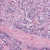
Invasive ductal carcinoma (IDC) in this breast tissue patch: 1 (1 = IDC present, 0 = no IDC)